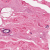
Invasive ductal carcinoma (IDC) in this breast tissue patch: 0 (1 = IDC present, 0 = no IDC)